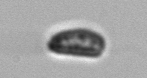
Label: Pseudochattonella_farcimen